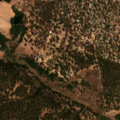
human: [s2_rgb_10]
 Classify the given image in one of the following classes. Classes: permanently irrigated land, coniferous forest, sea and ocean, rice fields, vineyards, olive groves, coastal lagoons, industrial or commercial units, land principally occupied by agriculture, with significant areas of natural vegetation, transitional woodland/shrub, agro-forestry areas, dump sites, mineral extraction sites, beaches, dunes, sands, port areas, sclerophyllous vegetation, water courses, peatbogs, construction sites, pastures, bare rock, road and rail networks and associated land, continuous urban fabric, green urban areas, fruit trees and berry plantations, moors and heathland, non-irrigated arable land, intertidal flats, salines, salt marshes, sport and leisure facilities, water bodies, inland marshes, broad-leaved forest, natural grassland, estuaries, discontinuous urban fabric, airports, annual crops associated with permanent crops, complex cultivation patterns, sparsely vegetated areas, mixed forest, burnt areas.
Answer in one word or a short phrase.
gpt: non-irrigated arable land, agro-forestry areas, coniferous forest